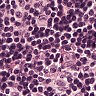
Metastatic tissue present: no